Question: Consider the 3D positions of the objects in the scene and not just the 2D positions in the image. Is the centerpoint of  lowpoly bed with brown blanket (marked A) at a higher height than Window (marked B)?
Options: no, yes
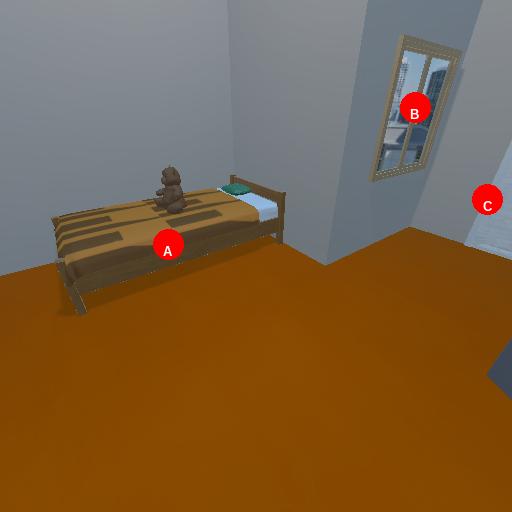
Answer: no